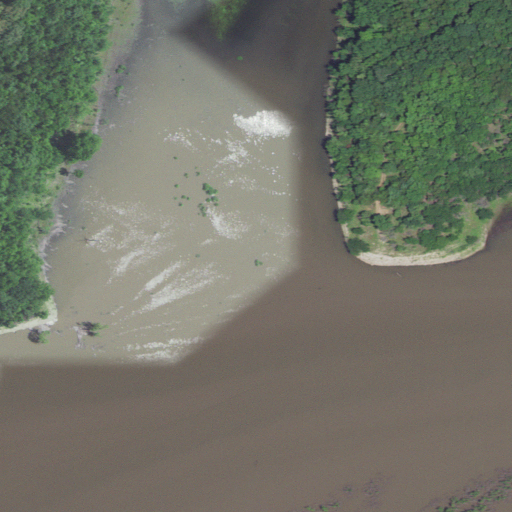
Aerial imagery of valley in Missouri named Walnut Hollow containing open water, herbaceous wetlands, deciduous forest, mixed forest, and evergreen forest